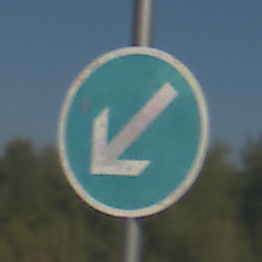
Verkehrszeichen: VorgeschriebeneVorbeifahrtLinks
Umgebung: Outdoor, Nature
Tageszeit: Midday
Wetter: Clear
Licht: Natural
Jahreszeit: Summer
Kontrast: HighContrast